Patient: sex F, age 58
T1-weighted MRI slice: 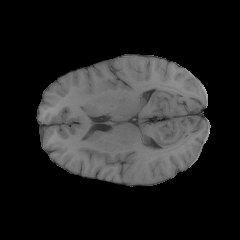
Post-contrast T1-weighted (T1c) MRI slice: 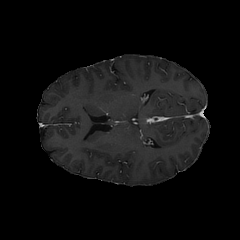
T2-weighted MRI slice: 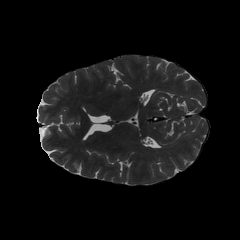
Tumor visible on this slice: no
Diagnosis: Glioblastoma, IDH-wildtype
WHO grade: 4